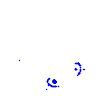
Particle: pion